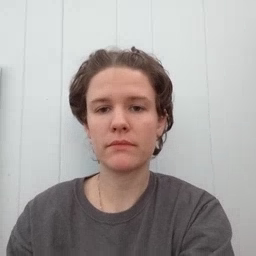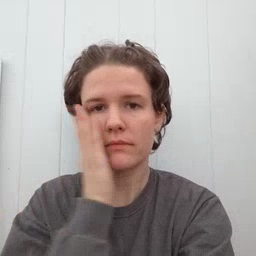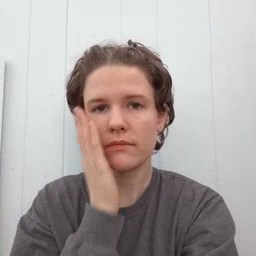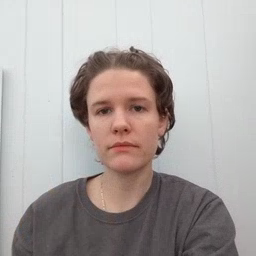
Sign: bed